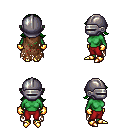
a pixel art fantasy rpg character, female body template, orc, green skin, brown tattered cape, red pants, green loose hair, metal helm, gold gloves, gold boots, four views (front, back, left, right), 2x2 character sprite sheet, small pixel art, hard edges, no anti-aliasing